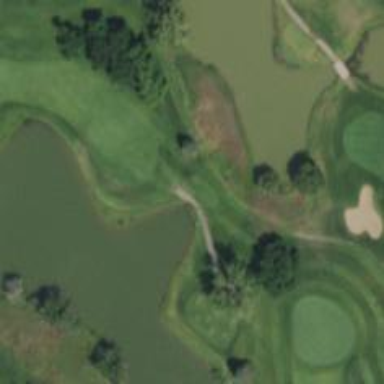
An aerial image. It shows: Golf cart path.